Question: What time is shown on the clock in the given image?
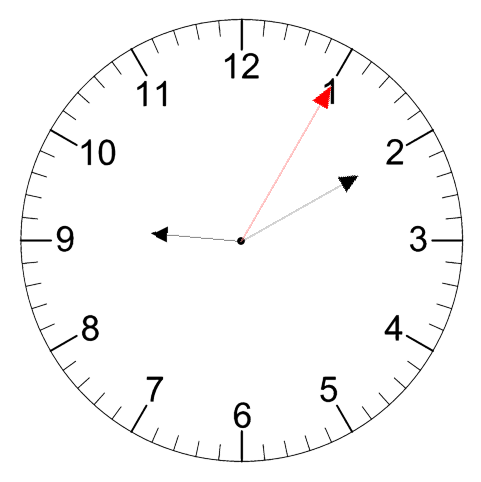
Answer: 09:10:05